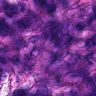
Metastatic tissue present: yes